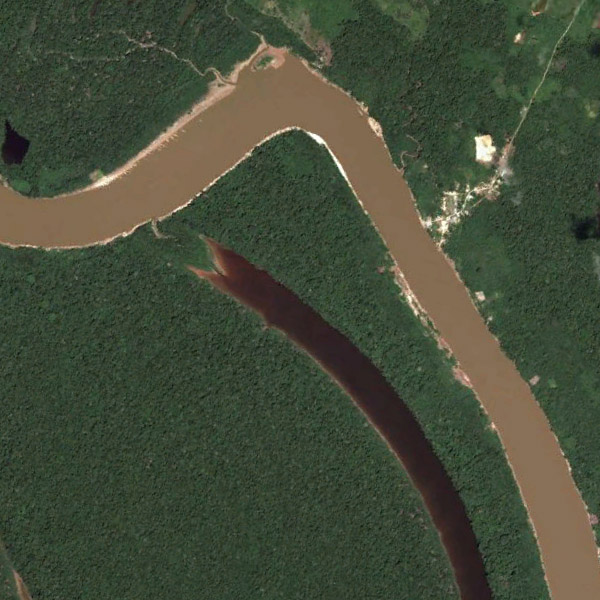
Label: River